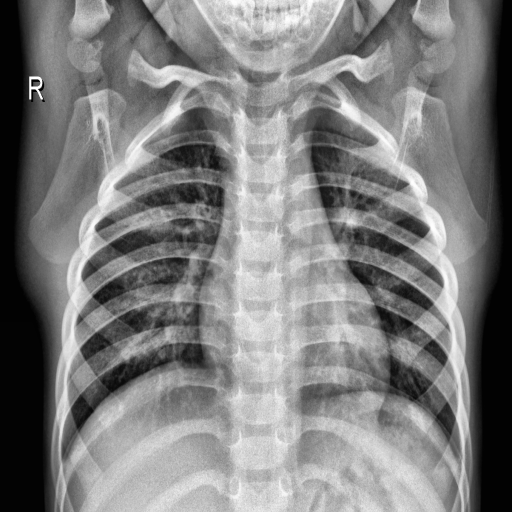
Finding: NORMAL